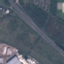
Land use / land cover: Highway